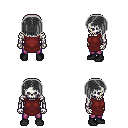
a pixel art fantasy rpg character, male body template, skeleton, maroon tunic, magenta pants, gray pageboy hairstyle, black shoes, four views (front, back, left, right), 2x2 character sprite sheet, small pixel art, hard edges, no anti-aliasing